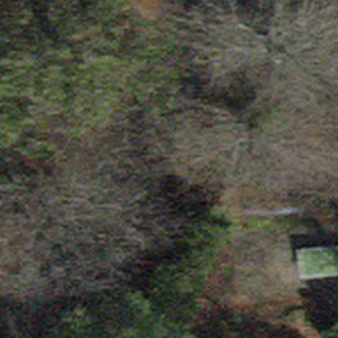
Label: other